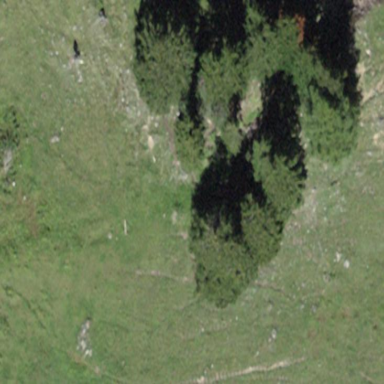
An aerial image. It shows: Forest area.